Chest X-ray. View position: PA
Patient age: 24
Patient sex: F
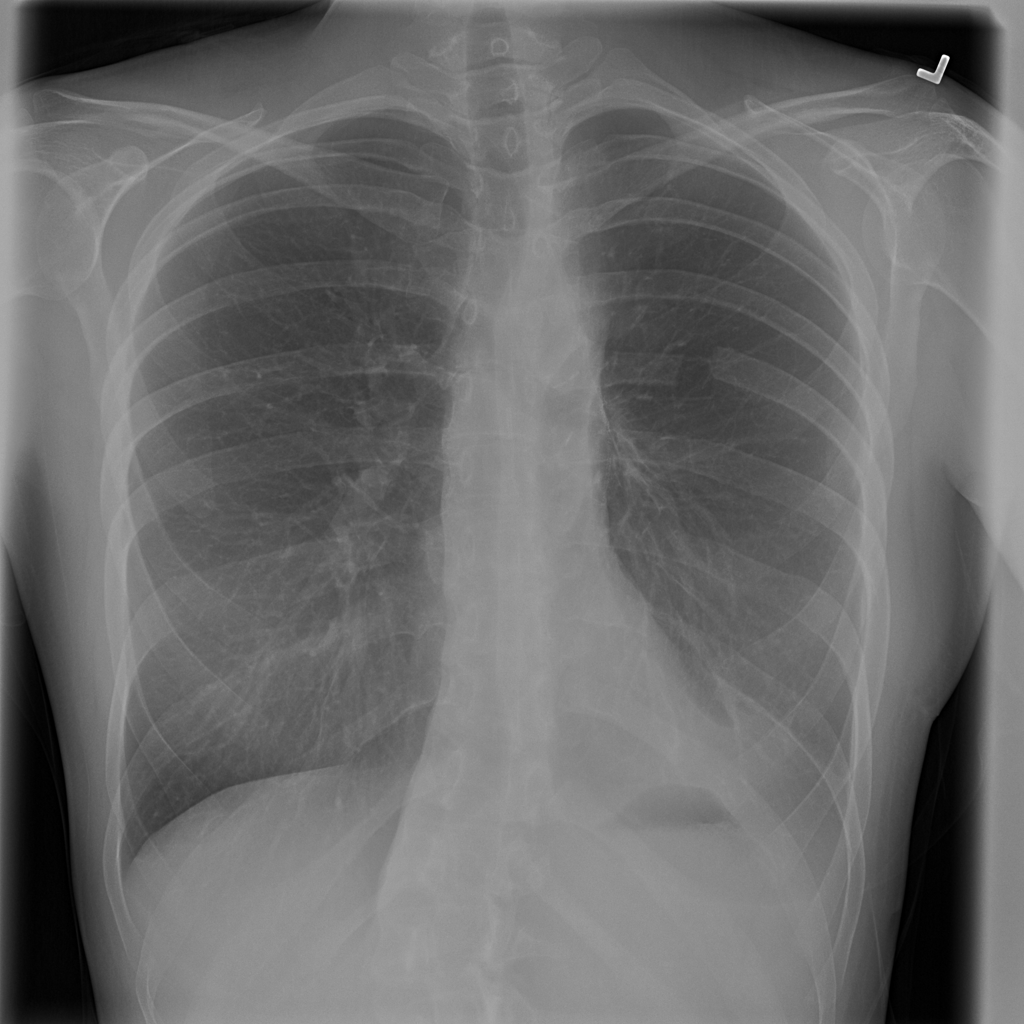
Finding: Pneumothorax